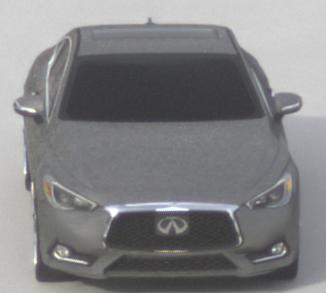
Make: Infiniti
Model: Q60 2.0t
Detailed model: Q60 (V37)
Model produced from: 2016/10
Model produced until: 2018/08
Doors: 2
Color: gray
Road condition: dry road
Daytime: morning or afternoon
Contrast: low contrast